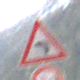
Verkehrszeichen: KurveLinks
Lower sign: Ueberholverbot
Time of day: Midday
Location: Outdoor (Nature)
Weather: PartlyCloudy
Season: NotSpecified
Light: Natural